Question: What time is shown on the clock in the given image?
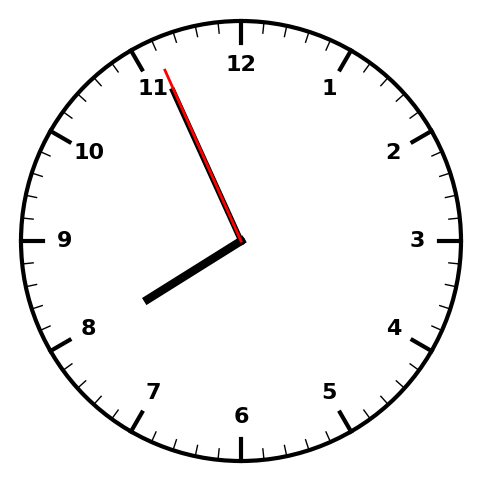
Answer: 07:55:56